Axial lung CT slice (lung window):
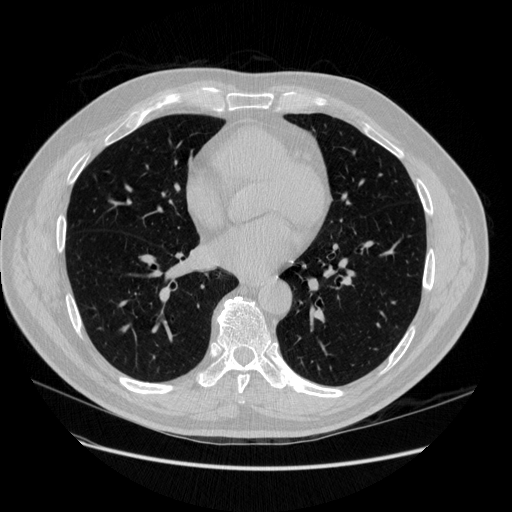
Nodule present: no